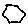
Label: hexagon